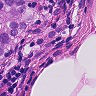
Metastatic tissue present: yes